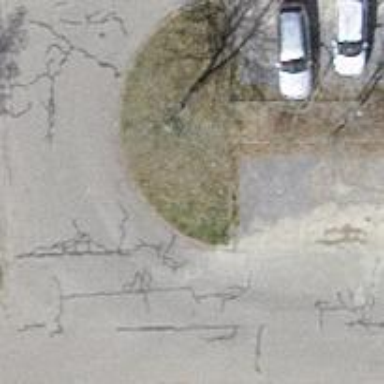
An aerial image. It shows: Urban tree adds touch of nature to the surroundings.